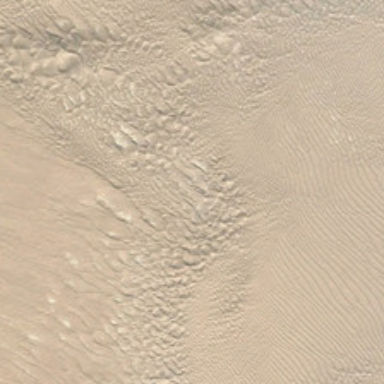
There is a fish scale shaped pattern as well as a wavy pattern on the desert .